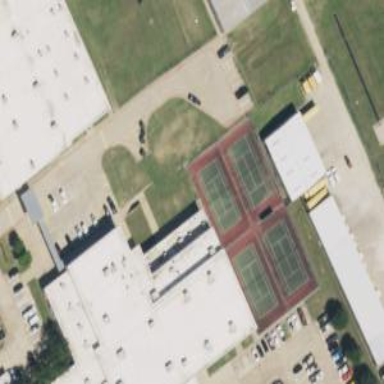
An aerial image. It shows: Asphalt tennis court on pitch.